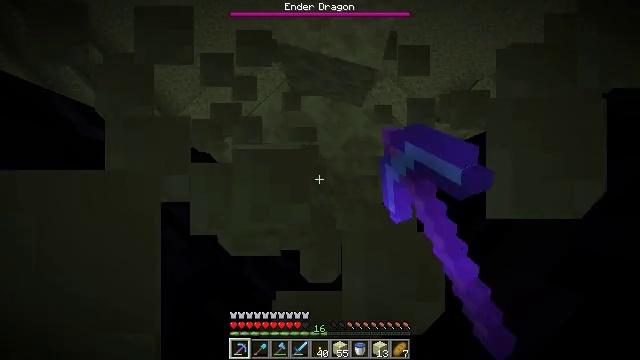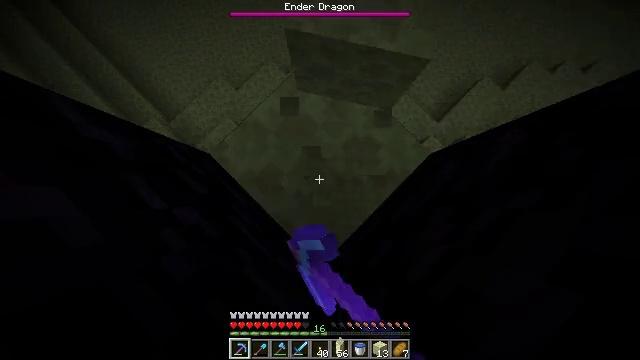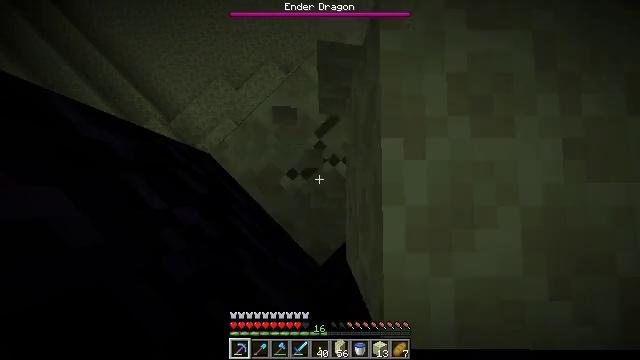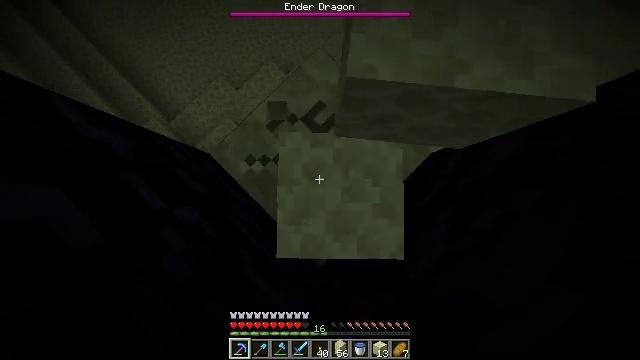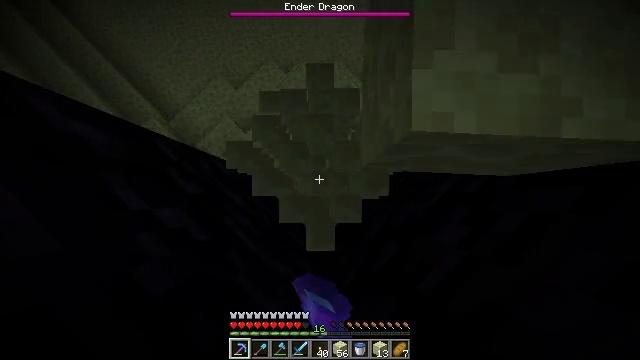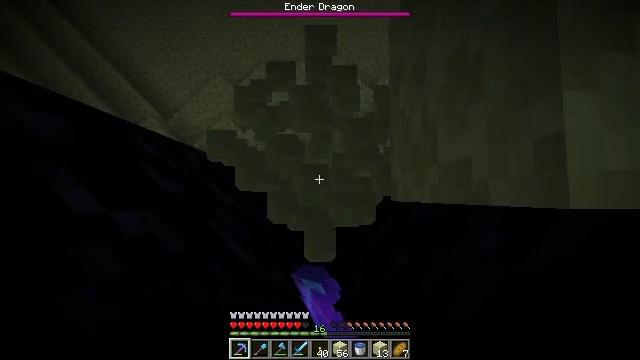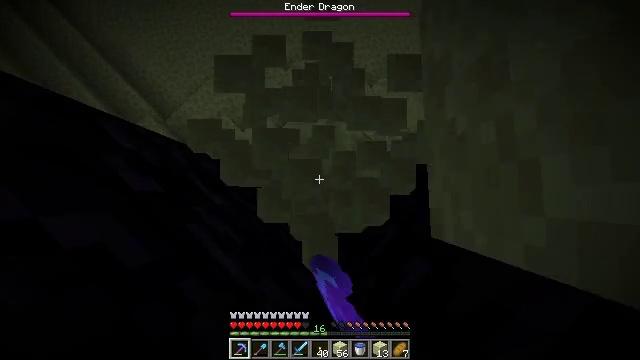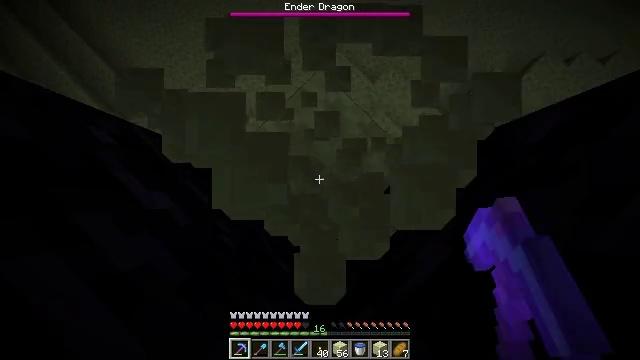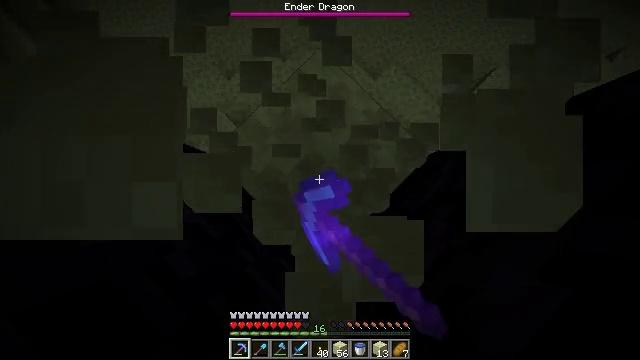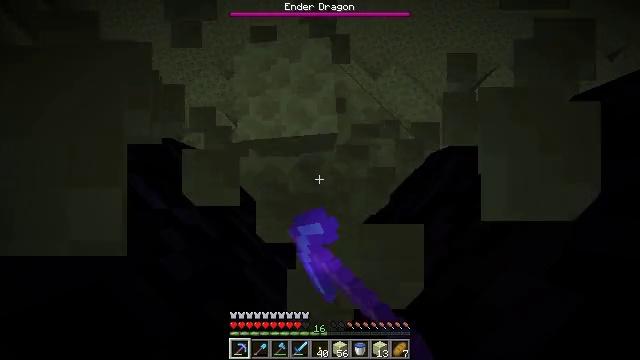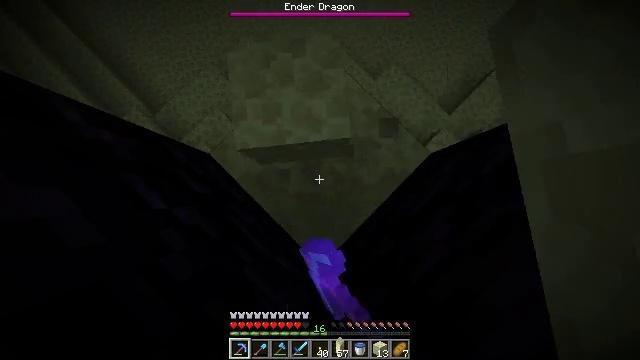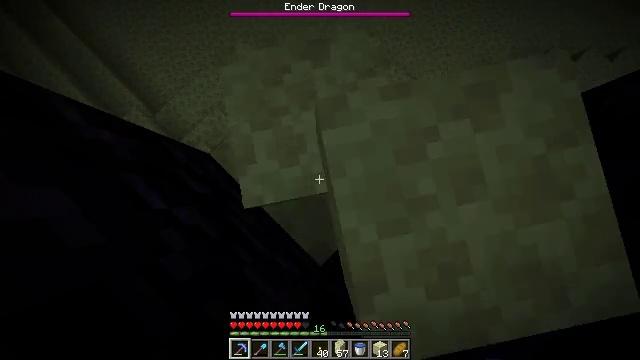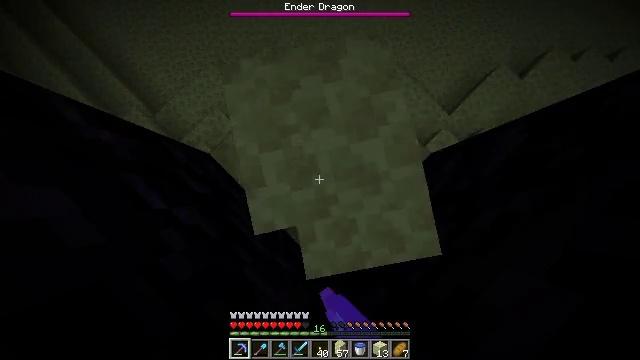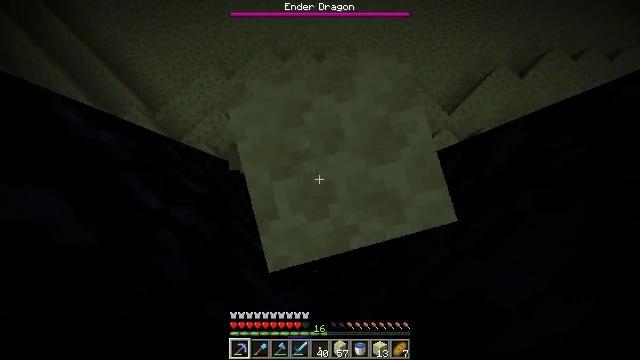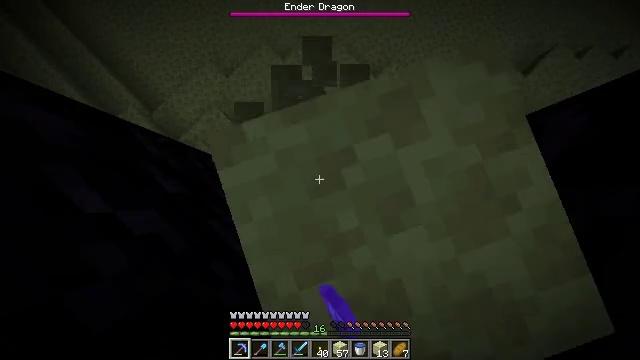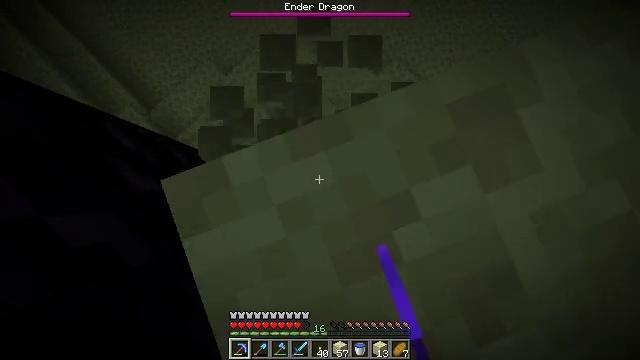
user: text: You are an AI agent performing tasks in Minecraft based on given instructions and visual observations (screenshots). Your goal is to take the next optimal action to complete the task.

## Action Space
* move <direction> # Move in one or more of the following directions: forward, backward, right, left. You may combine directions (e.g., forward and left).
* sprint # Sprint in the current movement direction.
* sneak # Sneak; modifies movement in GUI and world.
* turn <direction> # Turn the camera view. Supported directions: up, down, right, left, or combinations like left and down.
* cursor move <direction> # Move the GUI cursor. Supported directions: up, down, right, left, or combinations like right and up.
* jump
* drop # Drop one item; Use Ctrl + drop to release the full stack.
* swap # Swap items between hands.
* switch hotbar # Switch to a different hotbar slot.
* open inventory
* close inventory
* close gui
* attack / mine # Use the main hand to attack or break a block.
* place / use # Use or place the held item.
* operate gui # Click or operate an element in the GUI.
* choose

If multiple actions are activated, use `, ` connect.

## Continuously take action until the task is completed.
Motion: motion action
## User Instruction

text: Break some end stone blocks.
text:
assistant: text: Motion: attack / mine
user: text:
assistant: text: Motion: attack / mine
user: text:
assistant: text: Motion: attack / mine
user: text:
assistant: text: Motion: attack / mine
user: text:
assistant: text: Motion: attack / mine
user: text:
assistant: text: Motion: attack / mine
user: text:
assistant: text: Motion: attack / mine
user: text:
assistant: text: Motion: attack / mine
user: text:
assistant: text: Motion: attack / mine
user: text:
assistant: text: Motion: attack / mine
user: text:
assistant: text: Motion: attack / mine
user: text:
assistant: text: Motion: attack / mine
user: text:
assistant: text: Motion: attack / mine
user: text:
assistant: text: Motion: attack / mine
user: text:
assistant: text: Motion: attack / mine
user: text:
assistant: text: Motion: attack / mine
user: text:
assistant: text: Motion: attack / mine
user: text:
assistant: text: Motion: attack / mine
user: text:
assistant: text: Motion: attack / mine
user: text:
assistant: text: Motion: attack / mine
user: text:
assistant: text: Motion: attack / mine
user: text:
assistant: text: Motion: attack / mine
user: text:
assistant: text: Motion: attack / mine
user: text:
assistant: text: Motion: attack / mine
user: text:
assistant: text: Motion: attack / mine
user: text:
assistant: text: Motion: attack / mine
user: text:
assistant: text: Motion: attack / mine
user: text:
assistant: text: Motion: attack / mine
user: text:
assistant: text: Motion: attack / mine
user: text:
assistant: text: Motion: attack / mine